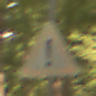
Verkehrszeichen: Gefahrenstelle
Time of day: Midday
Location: Outdoor (Nature)
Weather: PartlyCloudy
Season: NotSpecified
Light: Natural